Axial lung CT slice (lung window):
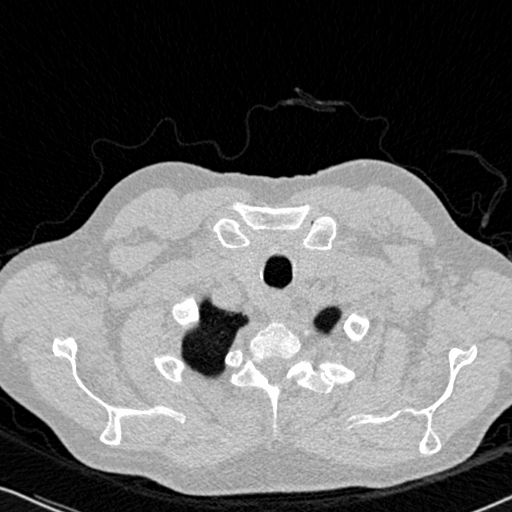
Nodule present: no